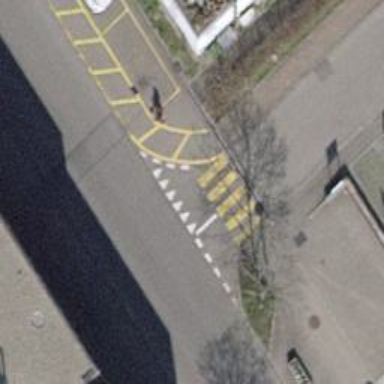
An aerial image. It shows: Kerb barrier.